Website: crate-barrel
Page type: address-validator
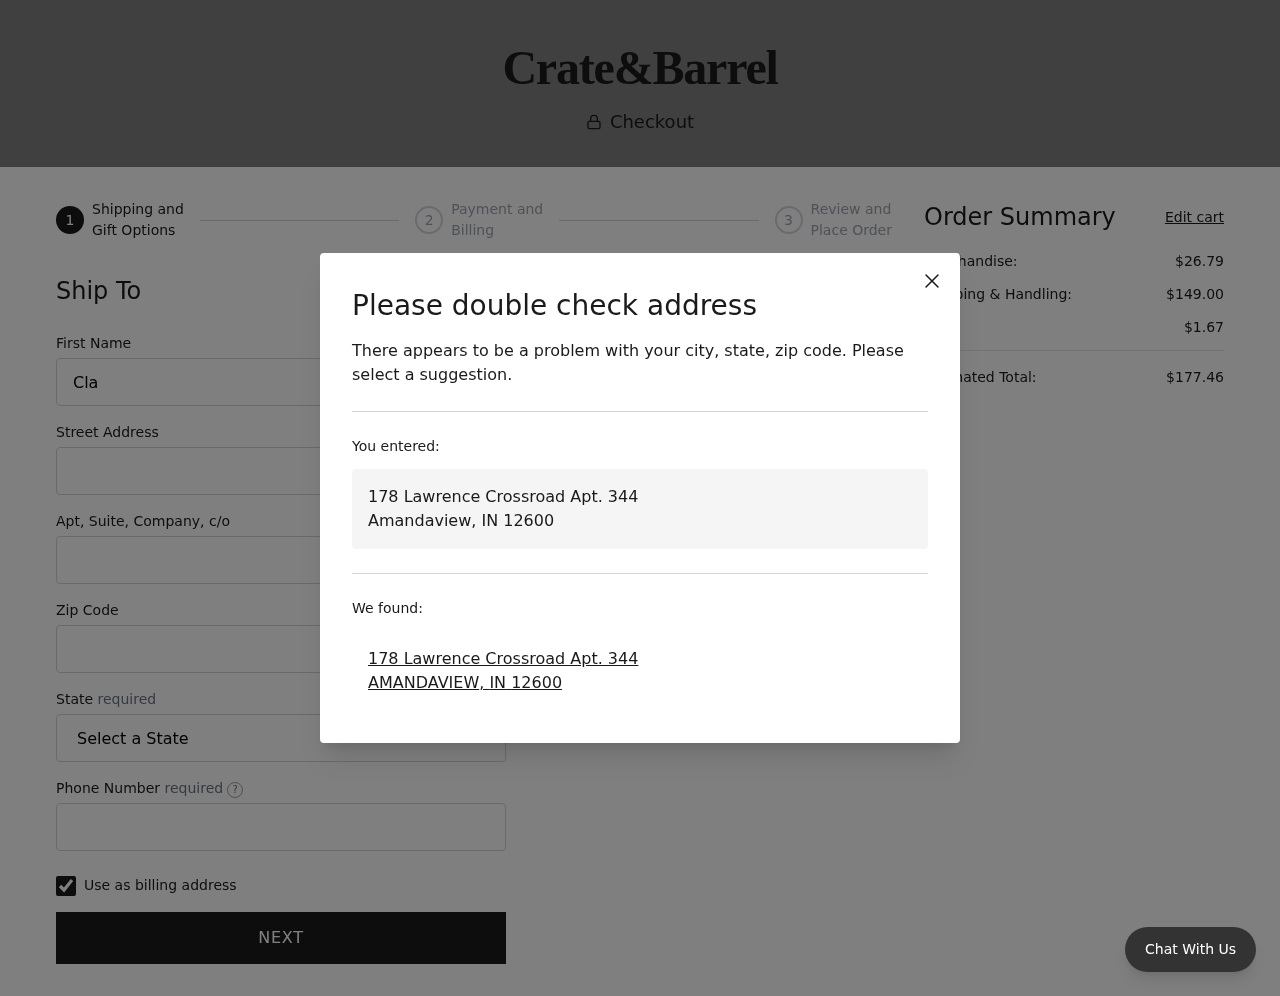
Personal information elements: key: PII_CITY
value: Amandaview
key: PII_CITY
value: AMANDAVIEW
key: PII_FIRSTNAME
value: Clayton
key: PII_PHONE
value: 7032306749
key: PII_POSTCODE
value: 12600
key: PII_STATE
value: Indiana
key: PII_STATE_ABBR
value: IN
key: PII_STREET
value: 178 Lawrence Crossroad Apt. 344
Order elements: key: ORDER_SUBTOTAL
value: $26.79
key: ORDER_SHIPPING_COST
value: $149.00
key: ORDER_TAX
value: $1.67
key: ORDER_TOTAL
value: $177.46